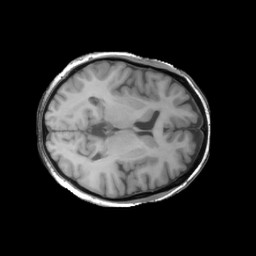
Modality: T1w
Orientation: axial
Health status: ill
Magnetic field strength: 3 T